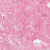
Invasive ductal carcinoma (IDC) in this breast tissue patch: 0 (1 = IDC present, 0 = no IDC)